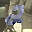
Label: 2